Question: I'm developing webpages to be viewd on Iphone. To get exact resolutions on iPhone
I tested following lines of code.
'''
pageWidth = $j(document).innerWidth();
alert(pageWidth);
'''
according to
<URL> my Iphone 5 has 640px width,
But when I execute my code I get following alert.
this image is from Simulator, I get the same on my Iphone

Can somebody please tell me what is this so?.
Thanks
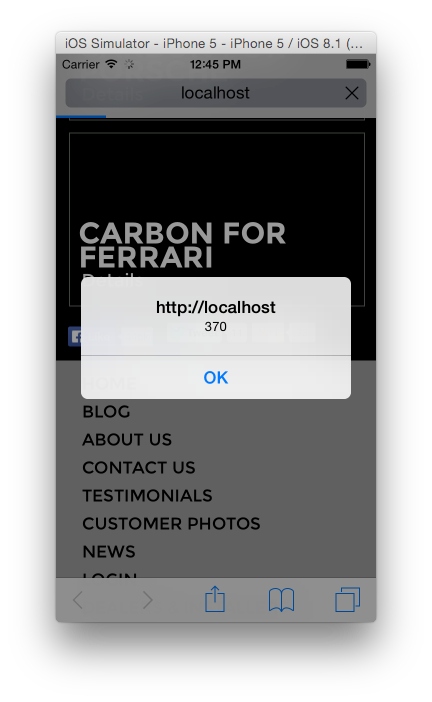
Answer: 'screen.width' will give you the width of the device's screen.
You'll also want to note that the device's resolution does not correspond with the resolution the webpage displays in.
See <URL>